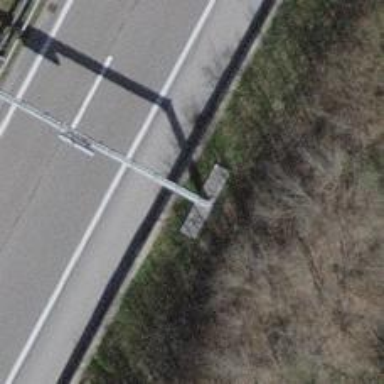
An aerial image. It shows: Gantry with signals.